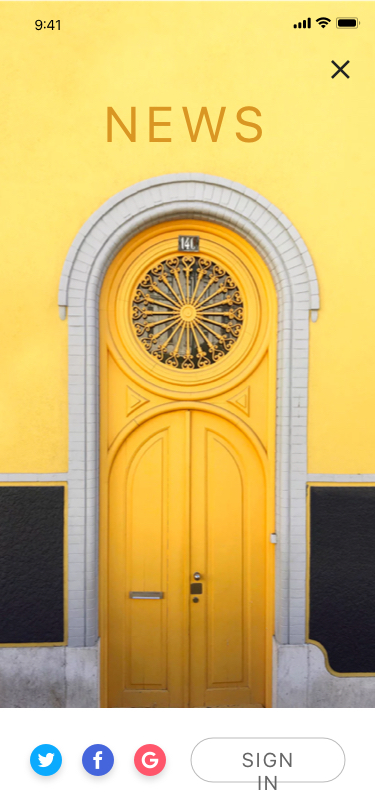
Text in this UI design:
NEWS
Sign in